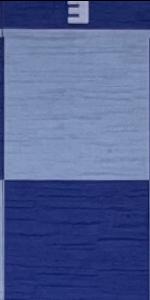
Label: Empty